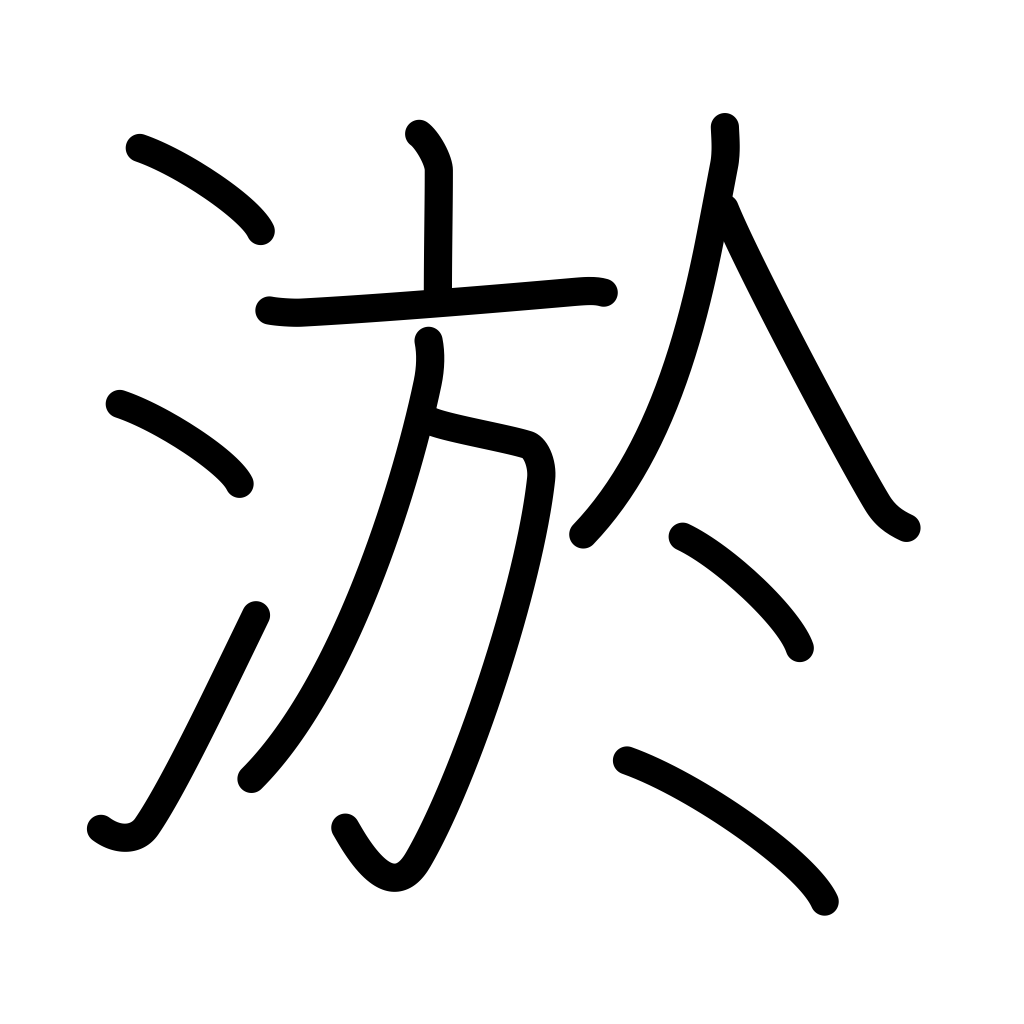
Meaning: mud, silt, clog up, obstruct